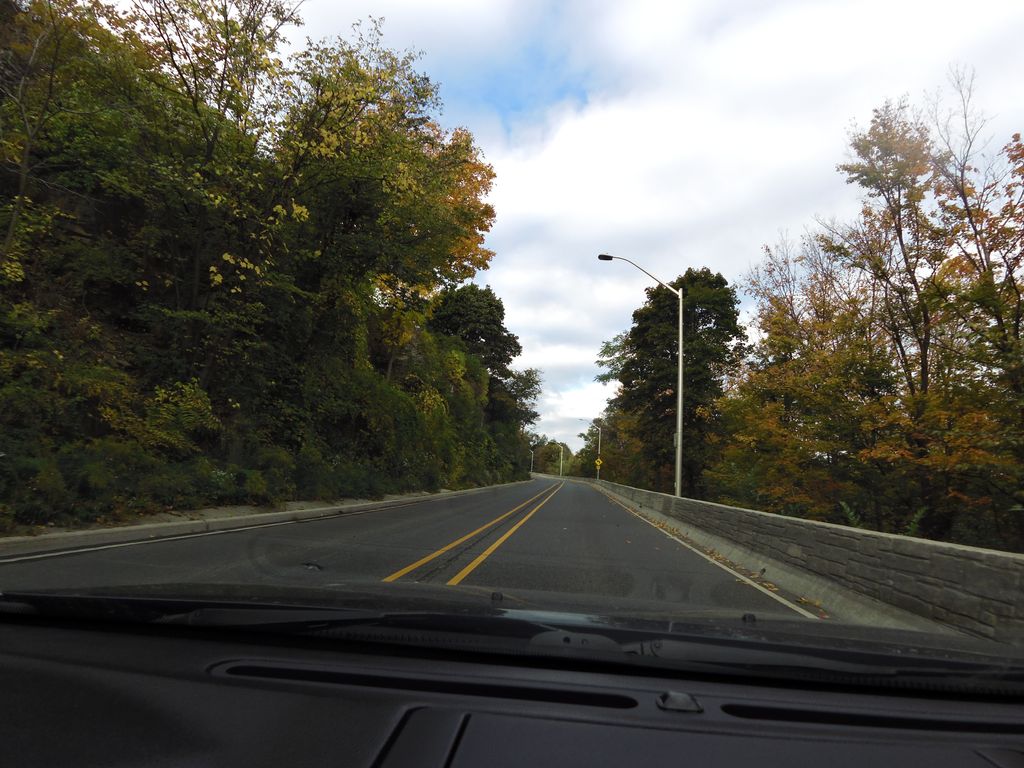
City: hamilton